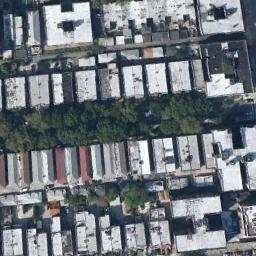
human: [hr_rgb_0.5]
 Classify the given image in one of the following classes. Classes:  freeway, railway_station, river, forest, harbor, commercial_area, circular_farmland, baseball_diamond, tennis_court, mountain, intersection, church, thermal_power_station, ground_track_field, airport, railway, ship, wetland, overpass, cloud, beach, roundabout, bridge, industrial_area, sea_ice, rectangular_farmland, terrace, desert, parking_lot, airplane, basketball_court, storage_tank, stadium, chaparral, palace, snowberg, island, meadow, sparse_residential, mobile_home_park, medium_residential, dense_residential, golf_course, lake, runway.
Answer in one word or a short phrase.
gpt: dense_residential